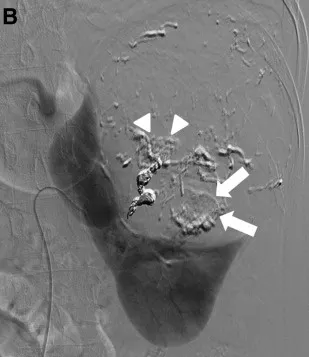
Angiography findings. (B) Arteries leading toward each aneurysm were embolized.
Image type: radiology (ct)